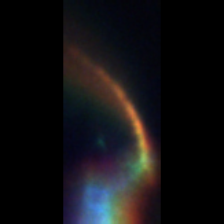
Taxon: Diatom_aggregate
Group: Diatoms